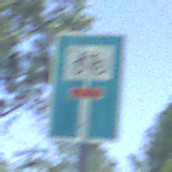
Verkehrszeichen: SackgasseRadverkehrDurchlaessig
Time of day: Midday
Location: Outdoor (Nature)
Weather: Clear
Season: Summer
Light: Natural